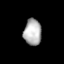
Tissue: lung
Cell type: Smooth muscle cells
Senescence score: 0.551
Nuclear area (px): 453
Mean DAPI intensity: 177.404